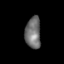
Tissue: skin
Cell type: Epithelial cells
Senescence score: 0.2473
Nuclear area (px): 473
Mean DAPI intensity: 113.989